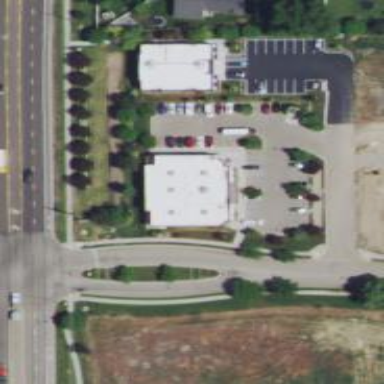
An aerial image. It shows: Healthcare clinic.